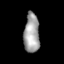
Tissue: skin
Cell type: Epithelial cells
Senescence score: 0.2856
Nuclear area (px): 600
Mean DAPI intensity: 160.977